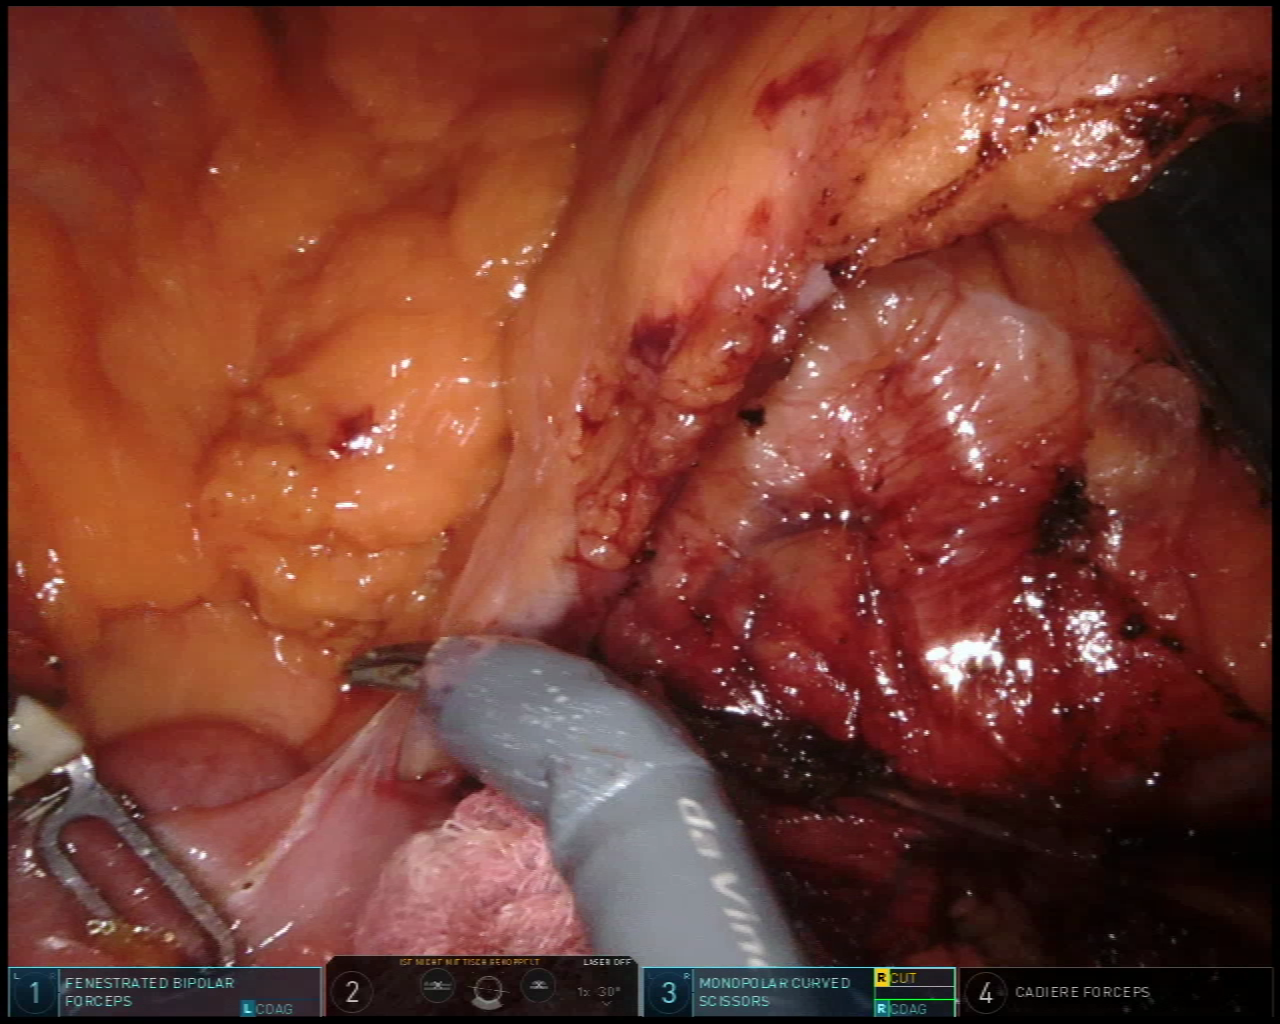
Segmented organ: intestinal_veins
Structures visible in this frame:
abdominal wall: no
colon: no
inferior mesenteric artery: no
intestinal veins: yes
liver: no
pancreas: no
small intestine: yes
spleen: no
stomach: no
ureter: no
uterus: no
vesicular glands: no